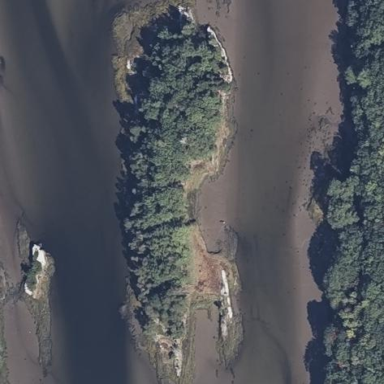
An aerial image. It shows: Islet along the natural coastline.